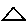
Label: triangle